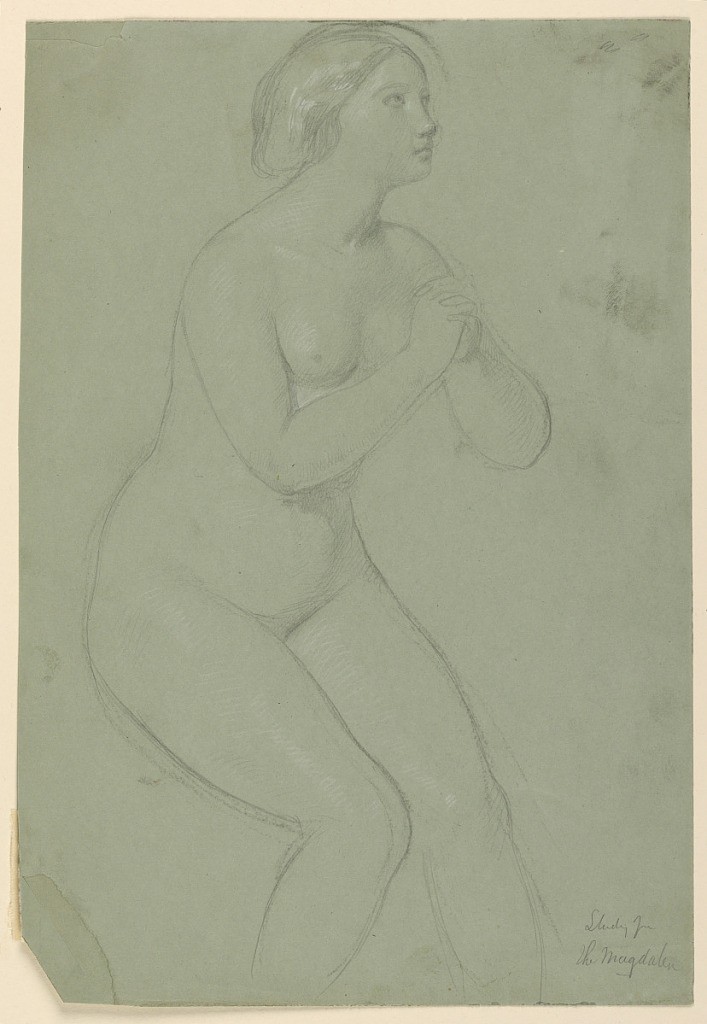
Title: Female Nude Study for "A Magdalen"
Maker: Daniel Huntington, American, 1816–1906
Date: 1852
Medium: Graphite, white chalk, brown pastel crayon on green wove paper
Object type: Drawing
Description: Female nude figure turned to the right with folded, raised hands. Lower part of the legs not shown.